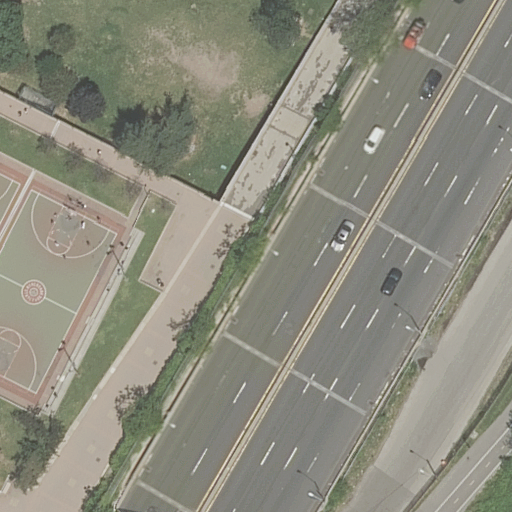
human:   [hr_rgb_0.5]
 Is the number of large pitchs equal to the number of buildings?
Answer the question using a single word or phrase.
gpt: no

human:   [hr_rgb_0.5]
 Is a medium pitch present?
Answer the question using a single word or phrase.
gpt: no

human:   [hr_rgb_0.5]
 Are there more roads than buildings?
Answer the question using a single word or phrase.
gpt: yes

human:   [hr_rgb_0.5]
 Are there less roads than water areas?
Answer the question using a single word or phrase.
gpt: no

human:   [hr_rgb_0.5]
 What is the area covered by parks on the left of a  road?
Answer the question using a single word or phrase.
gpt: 5308m2

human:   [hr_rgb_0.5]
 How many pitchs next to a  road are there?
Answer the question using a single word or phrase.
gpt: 2

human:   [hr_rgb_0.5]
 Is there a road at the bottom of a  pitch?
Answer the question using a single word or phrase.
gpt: yes

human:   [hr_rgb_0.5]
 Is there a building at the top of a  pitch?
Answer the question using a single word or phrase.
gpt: no

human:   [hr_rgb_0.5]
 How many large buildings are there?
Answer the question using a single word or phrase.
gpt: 0

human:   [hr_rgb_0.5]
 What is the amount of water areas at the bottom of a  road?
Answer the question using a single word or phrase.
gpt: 0

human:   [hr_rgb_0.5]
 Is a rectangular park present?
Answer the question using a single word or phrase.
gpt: yes

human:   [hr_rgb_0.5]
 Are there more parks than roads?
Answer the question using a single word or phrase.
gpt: no

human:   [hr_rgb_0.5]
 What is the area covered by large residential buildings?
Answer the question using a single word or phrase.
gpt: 0m2

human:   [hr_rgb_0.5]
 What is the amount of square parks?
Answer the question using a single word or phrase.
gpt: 0

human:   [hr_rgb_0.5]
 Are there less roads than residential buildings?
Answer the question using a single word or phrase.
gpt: no

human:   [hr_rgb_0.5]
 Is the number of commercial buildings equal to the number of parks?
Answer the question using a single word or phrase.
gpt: no

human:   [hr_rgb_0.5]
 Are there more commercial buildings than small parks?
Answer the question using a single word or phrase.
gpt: no

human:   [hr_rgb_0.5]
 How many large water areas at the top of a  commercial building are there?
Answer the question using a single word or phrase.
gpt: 0

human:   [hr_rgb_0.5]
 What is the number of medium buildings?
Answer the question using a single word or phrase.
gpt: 0

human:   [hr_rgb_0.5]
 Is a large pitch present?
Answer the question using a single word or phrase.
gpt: yes

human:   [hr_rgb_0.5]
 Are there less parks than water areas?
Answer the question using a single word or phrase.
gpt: no

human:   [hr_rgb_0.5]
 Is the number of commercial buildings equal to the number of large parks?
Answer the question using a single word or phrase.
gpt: no

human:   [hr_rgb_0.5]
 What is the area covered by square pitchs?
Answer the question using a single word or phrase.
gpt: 0m2

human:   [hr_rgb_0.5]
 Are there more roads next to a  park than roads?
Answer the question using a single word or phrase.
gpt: no

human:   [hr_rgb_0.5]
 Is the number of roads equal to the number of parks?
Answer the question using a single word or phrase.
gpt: no

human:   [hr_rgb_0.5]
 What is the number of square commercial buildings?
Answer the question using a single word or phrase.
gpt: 0

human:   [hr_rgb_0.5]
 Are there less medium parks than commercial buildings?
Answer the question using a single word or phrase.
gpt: no

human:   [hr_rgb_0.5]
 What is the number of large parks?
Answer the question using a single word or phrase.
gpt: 2

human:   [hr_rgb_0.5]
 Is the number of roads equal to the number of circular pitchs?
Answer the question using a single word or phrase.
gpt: no

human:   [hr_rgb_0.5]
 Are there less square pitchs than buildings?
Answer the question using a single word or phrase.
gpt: no

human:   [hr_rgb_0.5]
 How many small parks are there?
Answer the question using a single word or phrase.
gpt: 0

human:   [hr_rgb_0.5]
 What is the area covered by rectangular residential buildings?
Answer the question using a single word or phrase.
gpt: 0m2

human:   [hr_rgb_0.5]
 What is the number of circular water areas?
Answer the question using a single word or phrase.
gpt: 0

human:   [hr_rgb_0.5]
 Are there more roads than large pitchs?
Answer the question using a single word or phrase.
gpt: yes

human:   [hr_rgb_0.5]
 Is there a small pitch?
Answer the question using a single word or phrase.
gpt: yes

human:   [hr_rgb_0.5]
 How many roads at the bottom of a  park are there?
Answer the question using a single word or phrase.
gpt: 2